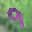
Label: 9